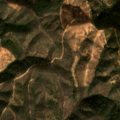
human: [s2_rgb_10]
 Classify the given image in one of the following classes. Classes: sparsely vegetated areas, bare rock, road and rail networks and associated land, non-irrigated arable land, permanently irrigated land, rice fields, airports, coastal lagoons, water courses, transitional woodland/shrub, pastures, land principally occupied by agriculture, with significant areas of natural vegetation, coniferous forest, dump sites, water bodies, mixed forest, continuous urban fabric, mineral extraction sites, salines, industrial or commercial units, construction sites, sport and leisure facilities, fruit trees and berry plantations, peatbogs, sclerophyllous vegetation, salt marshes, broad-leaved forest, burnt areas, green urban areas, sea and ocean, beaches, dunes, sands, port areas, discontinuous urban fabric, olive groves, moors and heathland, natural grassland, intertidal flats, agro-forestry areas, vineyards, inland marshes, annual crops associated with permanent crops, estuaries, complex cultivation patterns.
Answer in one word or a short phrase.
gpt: sclerophyllous vegetation, transitional woodland/shrub